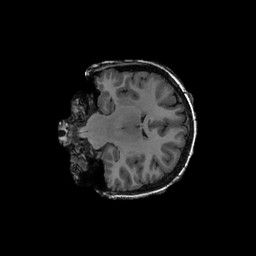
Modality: T1w
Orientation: coronal
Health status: ill
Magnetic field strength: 3 T